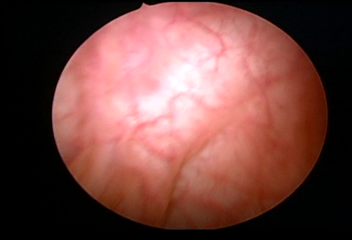
Modality: WLC
Class: Normal mucosa
Bladder cancer association: No